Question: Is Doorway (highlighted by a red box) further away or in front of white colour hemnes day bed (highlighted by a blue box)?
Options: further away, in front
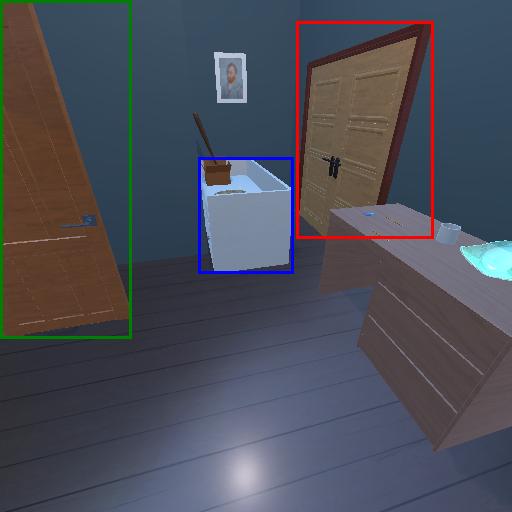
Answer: further away